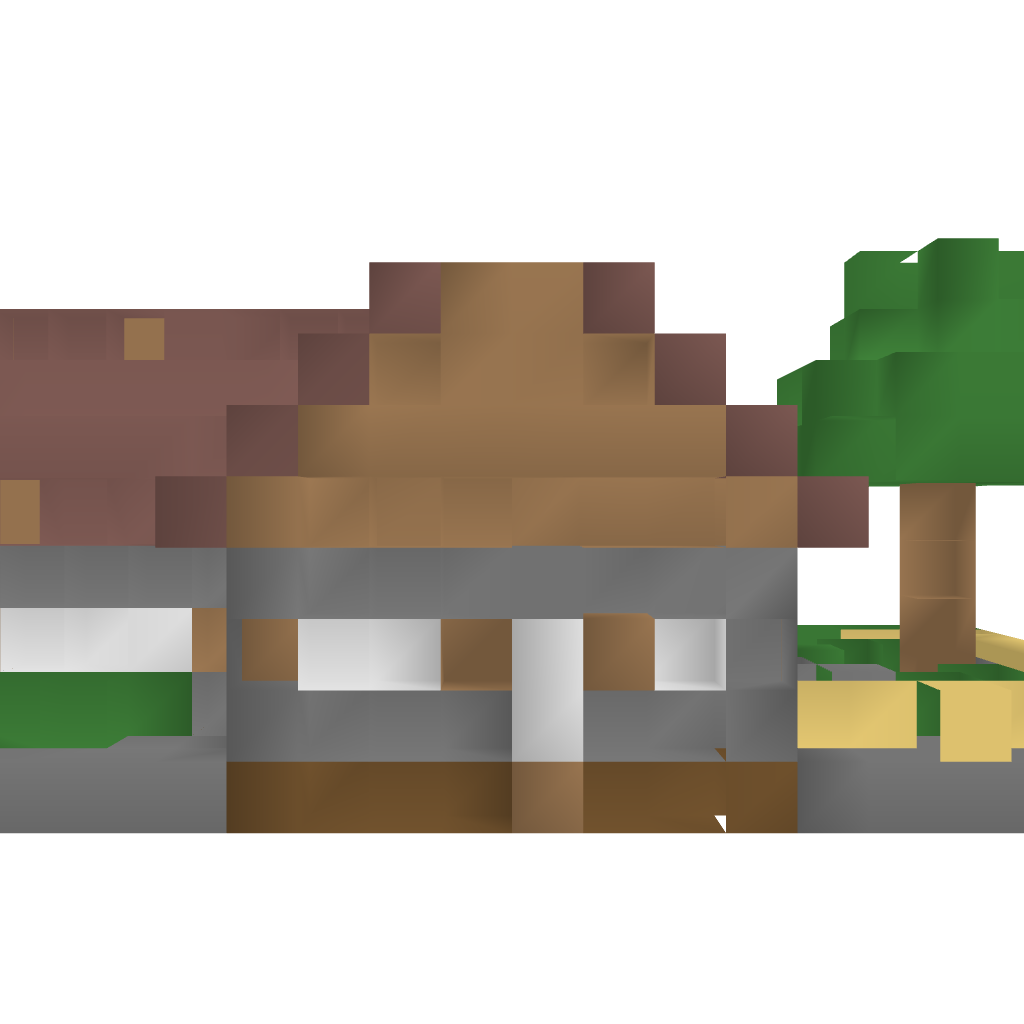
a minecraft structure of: New Villager House! bad low quality